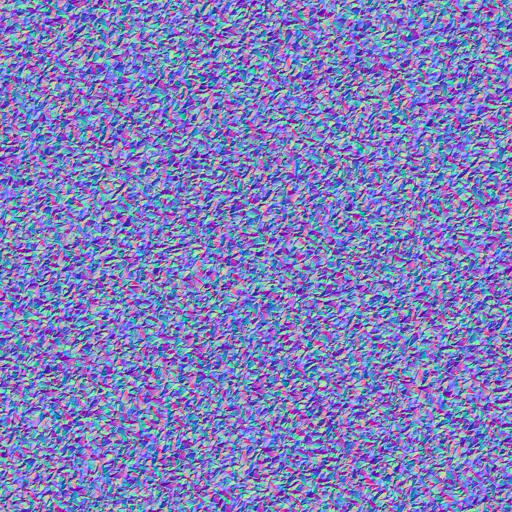
desert pebbles rocks sand stone